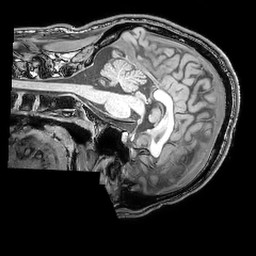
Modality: T1w
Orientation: sagittal
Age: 27
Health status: ill
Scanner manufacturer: philips
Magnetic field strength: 3 T
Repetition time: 0.007 s
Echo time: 0.0035 s